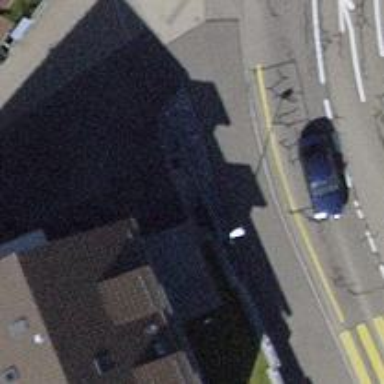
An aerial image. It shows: Asphalt sidewalk path.